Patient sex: F
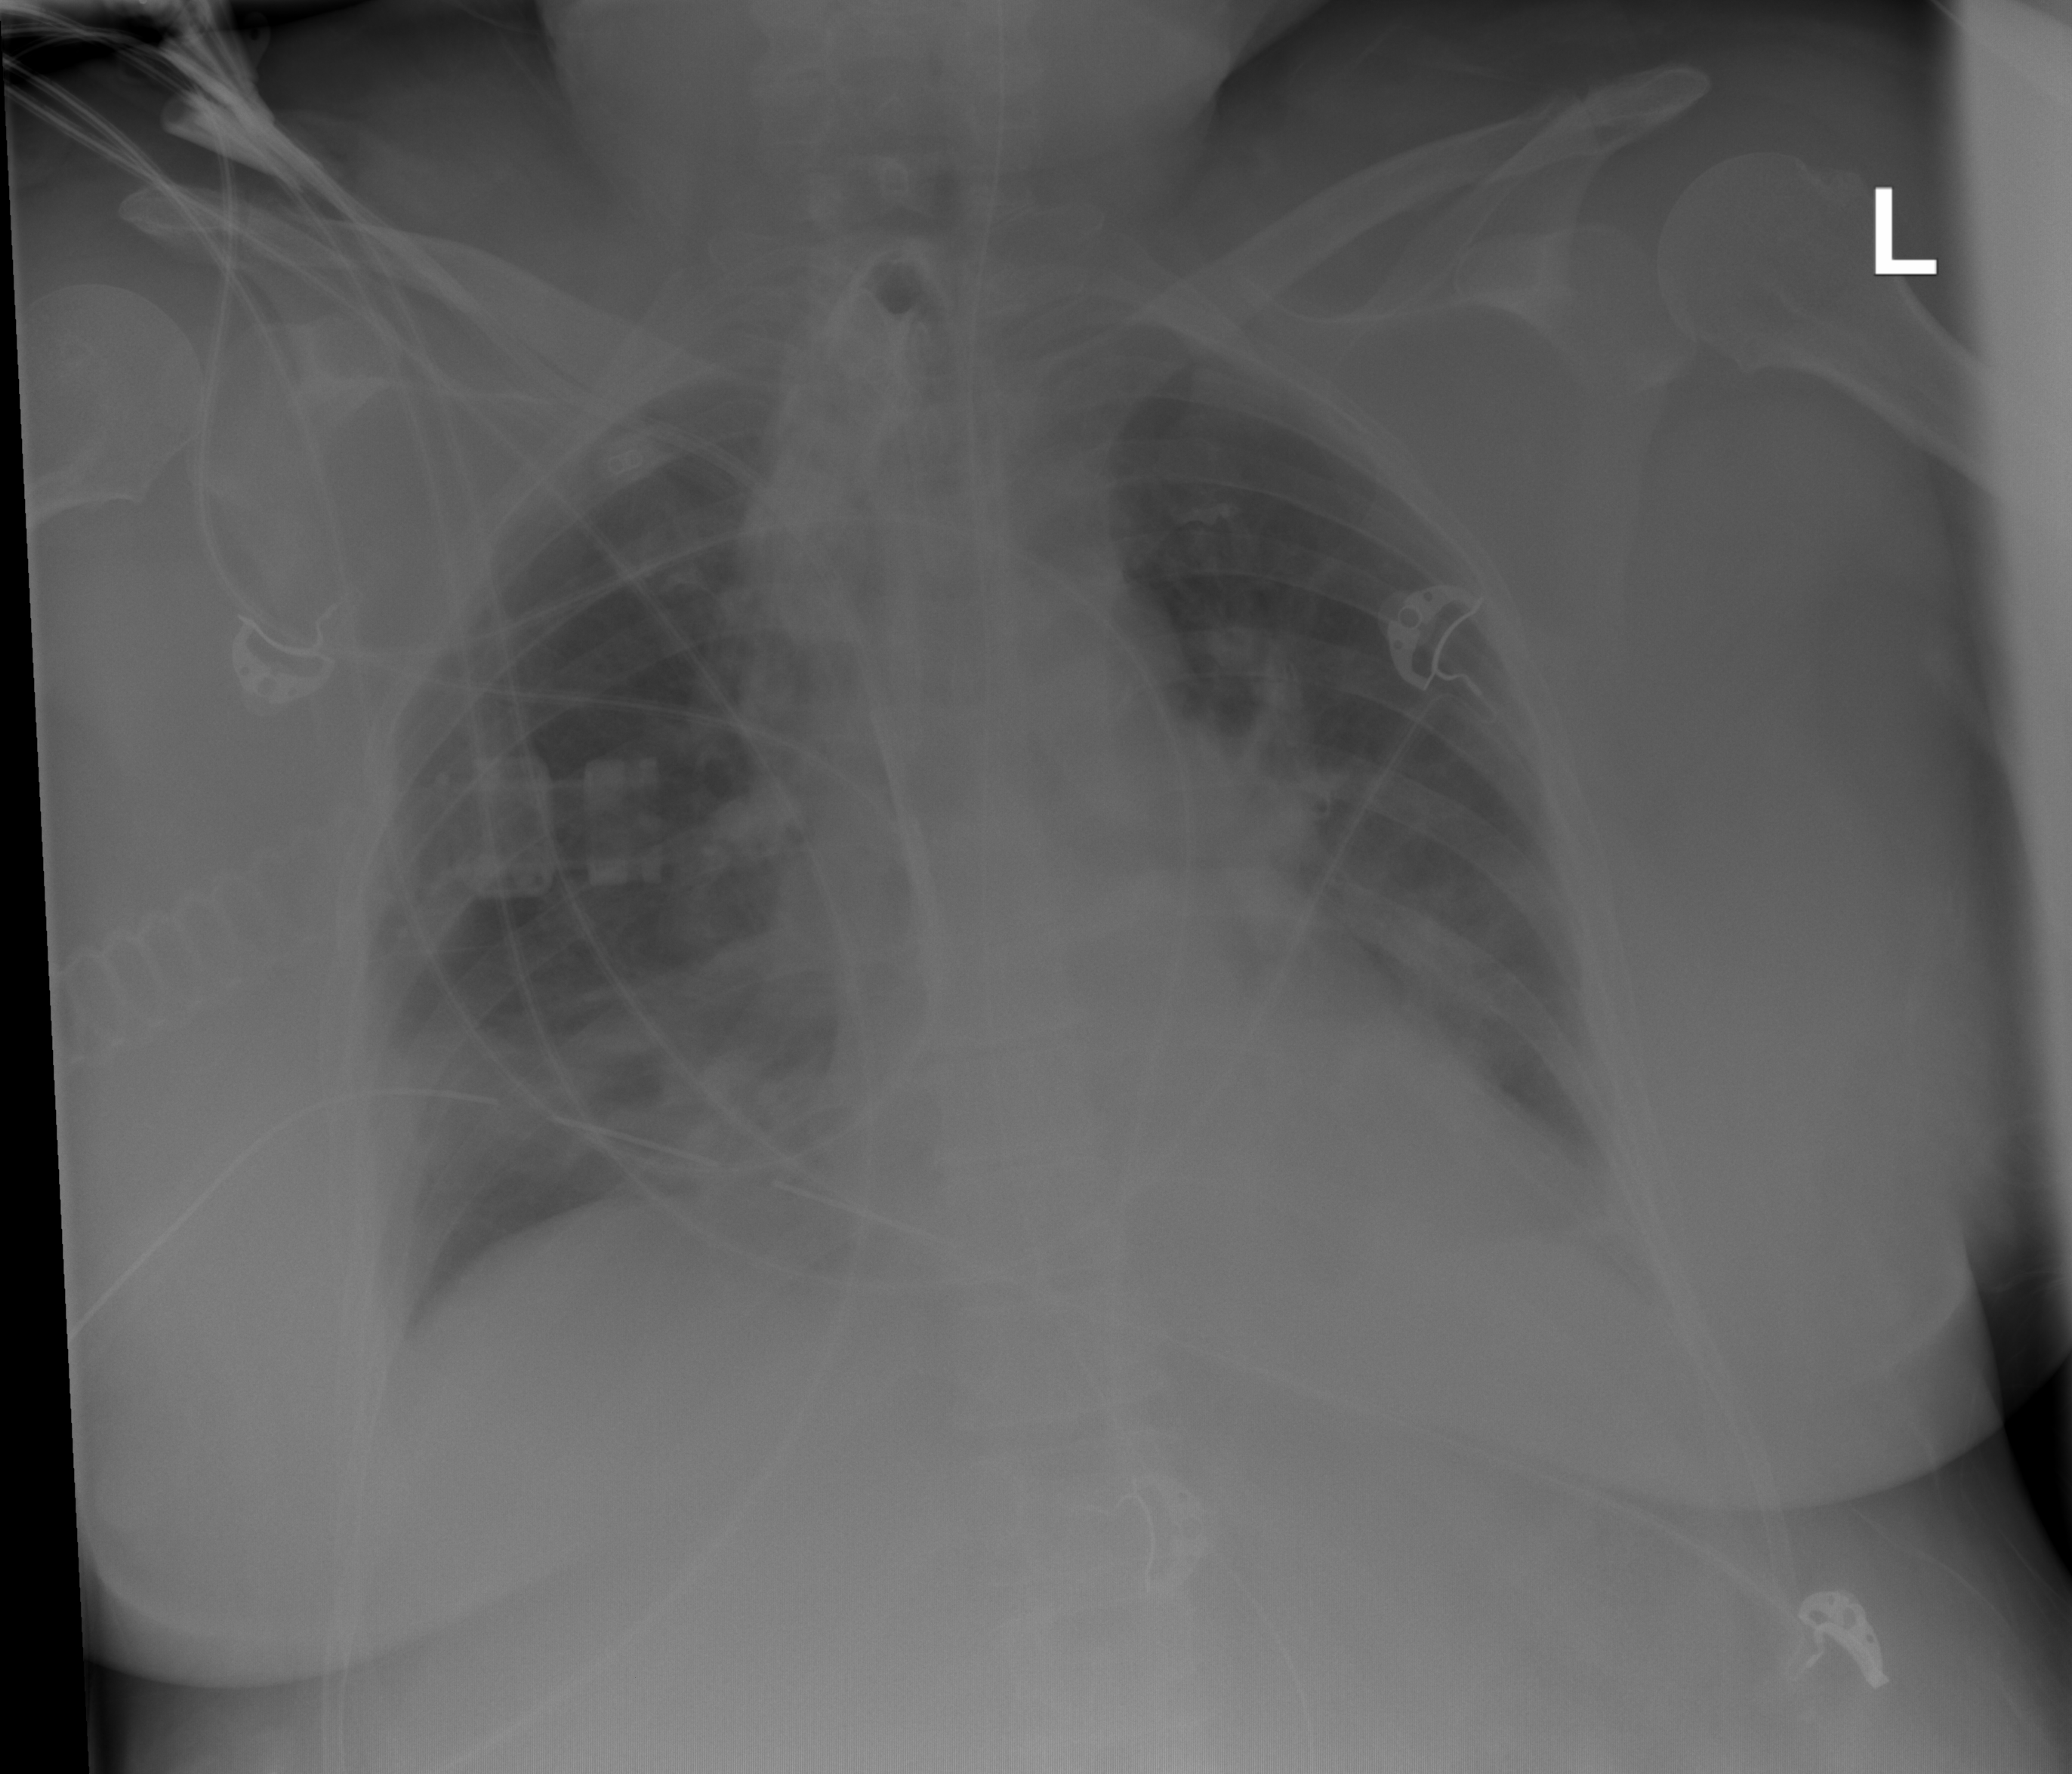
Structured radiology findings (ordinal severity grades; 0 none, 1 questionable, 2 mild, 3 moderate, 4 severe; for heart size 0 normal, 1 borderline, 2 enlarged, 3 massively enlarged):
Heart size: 0
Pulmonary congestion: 0
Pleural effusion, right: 2
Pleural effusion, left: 1
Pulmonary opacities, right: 2
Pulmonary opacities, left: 2
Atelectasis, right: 2
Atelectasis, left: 0